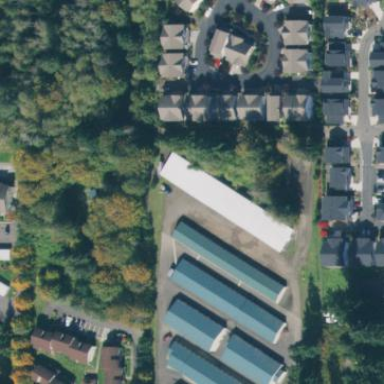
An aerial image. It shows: Commercial building used for storage.